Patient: sex M, age 35
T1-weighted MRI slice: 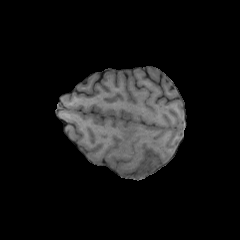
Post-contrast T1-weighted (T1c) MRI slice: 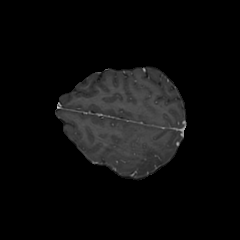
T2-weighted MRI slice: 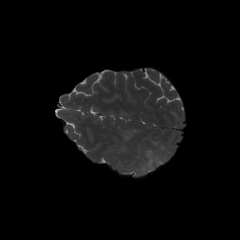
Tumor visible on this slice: yes
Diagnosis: Astrocytoma, IDH-wildtype
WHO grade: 2